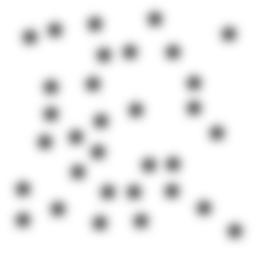
Squares: 0
Triangles: 0
Stars: 32
Total shapes: 32